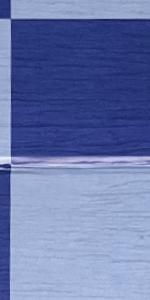
Label: Empty